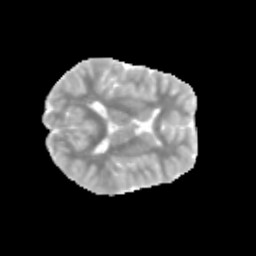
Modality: MD
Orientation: axial
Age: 11
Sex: female
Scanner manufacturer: siemens
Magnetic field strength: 3 T
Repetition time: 3.8 s
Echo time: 0.07 s